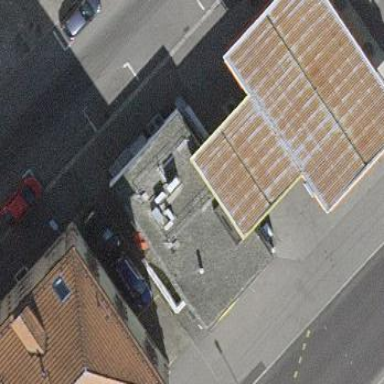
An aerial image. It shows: Flat roof on building.